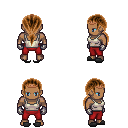
a pixel art fantasy rpg character, male body template, human, dark skin, white pirate shirt, red pants, brown ponytail hairstyle, bronze tiara, metal gloves, gray slippers, four views (front, back, left, right), 2x2 character sprite sheet, small pixel art, hard edges, no anti-aliasing